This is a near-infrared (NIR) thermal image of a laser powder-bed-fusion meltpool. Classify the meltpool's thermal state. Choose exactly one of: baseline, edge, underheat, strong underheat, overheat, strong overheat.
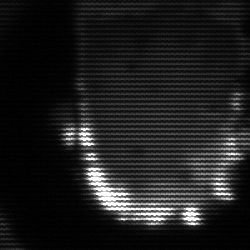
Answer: baseline